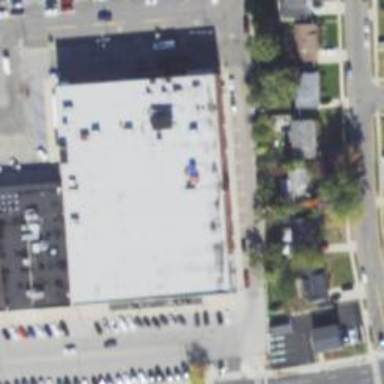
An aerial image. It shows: Retail building.